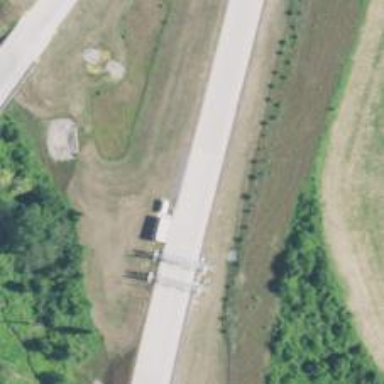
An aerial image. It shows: Toll gantry on the road.